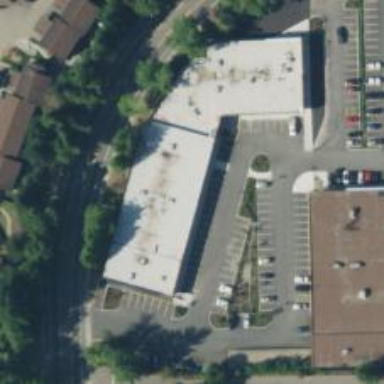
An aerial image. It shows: Clinic.